Interaction volume radius: 5 \u00c5
Interaction volume height: 30 \u00c5
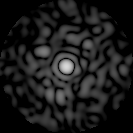
Disorder parameter: 0.8498